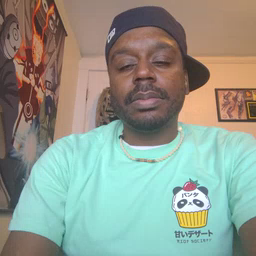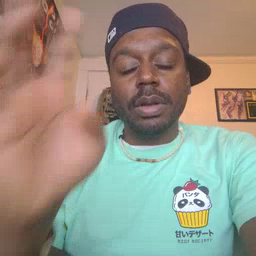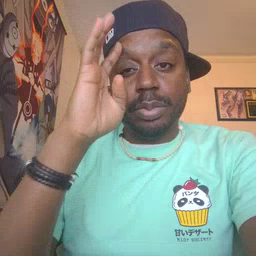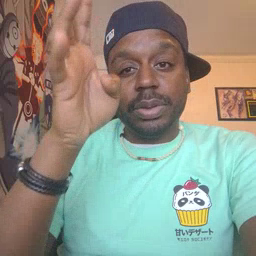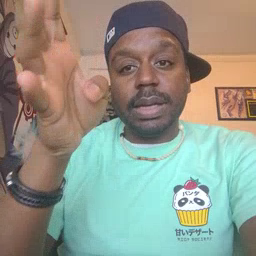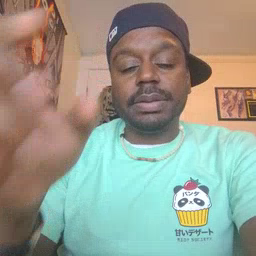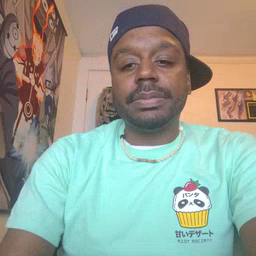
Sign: pretend